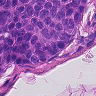
Metastatic tissue present: yes